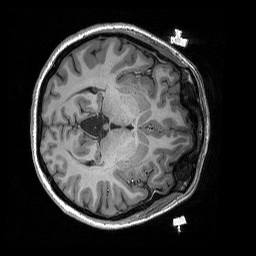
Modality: T1w
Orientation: axial